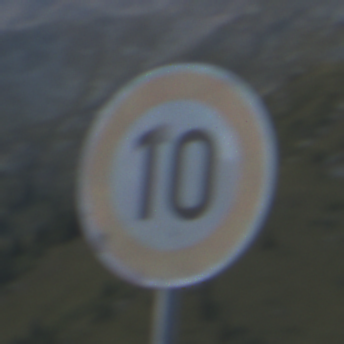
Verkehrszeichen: Geschwindigkeit10
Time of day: SunriseSunset
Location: Outdoor (RoadRail)
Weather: Clear
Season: NotSpecified
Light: Natural